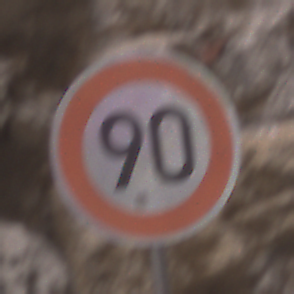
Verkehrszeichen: Geschwindigkeit90
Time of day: Midday
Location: Outdoor (Urban)
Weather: PartlyCloudy
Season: NotSpecified
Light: Natural